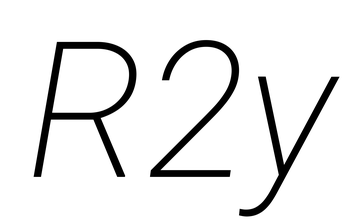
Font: Roboto-Italic_ExtraLight_Italic